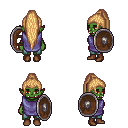
a pixel art fantasy rpg character, female body template, orc, green skin, chain tabard jacket, teal pants, light blonde extra-long topknot hairstyle, brown shoes, shield, four views (front, back, left, right), 2x2 character sprite sheet, small pixel art, hard edges, no anti-aliasing